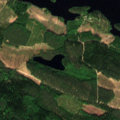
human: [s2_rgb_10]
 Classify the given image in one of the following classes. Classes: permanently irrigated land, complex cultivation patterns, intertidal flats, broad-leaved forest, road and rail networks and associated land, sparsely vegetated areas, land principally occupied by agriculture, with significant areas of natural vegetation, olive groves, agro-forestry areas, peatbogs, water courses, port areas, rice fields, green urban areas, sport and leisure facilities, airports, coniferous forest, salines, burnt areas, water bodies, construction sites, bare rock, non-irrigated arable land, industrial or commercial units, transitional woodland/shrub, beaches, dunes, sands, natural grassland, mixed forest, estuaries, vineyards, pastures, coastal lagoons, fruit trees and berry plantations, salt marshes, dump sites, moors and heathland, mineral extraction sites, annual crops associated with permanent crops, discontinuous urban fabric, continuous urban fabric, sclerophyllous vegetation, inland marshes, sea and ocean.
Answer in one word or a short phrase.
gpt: coniferous forest, transitional woodland/shrub, water bodies